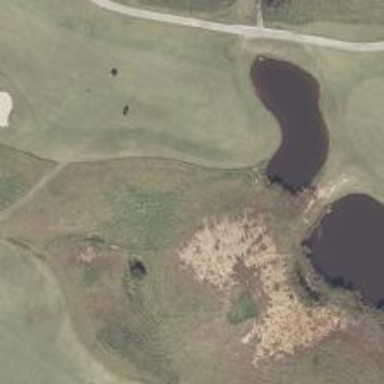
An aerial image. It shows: Golf fairway covered with lush grass.